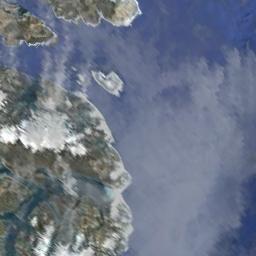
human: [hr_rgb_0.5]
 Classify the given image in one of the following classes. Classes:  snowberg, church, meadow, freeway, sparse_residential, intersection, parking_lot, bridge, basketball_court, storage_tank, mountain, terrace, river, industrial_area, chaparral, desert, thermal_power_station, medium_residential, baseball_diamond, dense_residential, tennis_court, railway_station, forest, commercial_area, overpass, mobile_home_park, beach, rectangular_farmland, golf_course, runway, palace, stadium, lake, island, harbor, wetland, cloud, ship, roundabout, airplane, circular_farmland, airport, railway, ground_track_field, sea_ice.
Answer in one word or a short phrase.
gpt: cloud